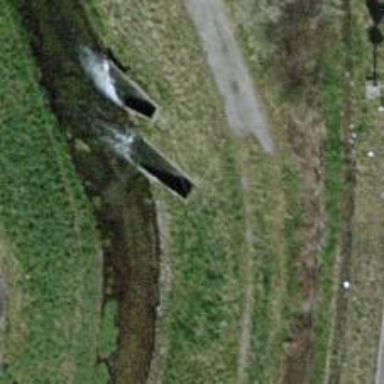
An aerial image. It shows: Drain passing through culvert tunnel.